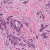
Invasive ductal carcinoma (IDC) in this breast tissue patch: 1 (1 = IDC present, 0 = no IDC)